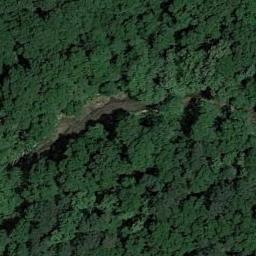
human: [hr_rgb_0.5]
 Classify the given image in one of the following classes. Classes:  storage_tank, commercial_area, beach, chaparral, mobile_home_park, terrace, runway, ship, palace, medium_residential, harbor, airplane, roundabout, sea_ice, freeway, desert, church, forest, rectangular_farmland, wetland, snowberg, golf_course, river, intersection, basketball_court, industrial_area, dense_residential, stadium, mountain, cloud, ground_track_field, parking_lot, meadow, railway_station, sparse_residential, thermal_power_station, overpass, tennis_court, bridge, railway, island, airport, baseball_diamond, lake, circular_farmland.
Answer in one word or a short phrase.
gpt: forest